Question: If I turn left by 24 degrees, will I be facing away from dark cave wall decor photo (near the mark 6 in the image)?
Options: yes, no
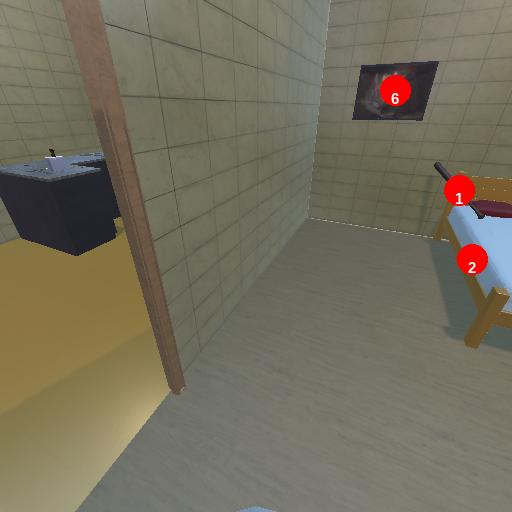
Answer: yes